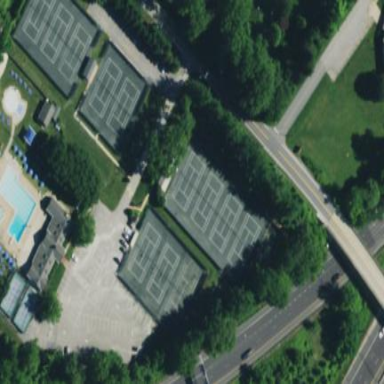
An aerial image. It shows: Tennis court on pitch.